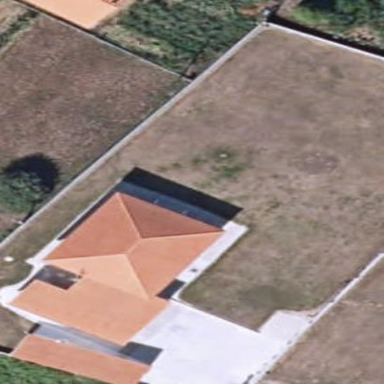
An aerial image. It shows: Simple and straightforward house.